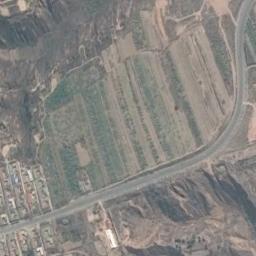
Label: terrace